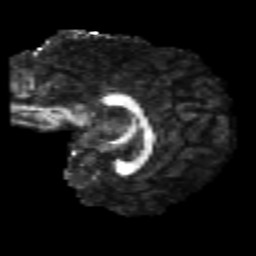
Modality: FA
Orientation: sagittal
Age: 21
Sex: female
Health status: healthy
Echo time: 0.074 s